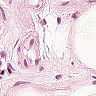
Metastatic tissue present: no